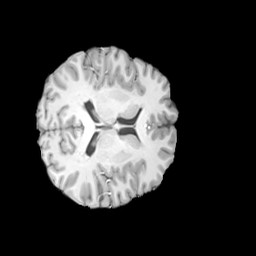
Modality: T1w
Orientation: axial
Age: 22
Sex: female
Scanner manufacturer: siemens
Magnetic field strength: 3 T
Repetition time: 2 s
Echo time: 0.0024 s